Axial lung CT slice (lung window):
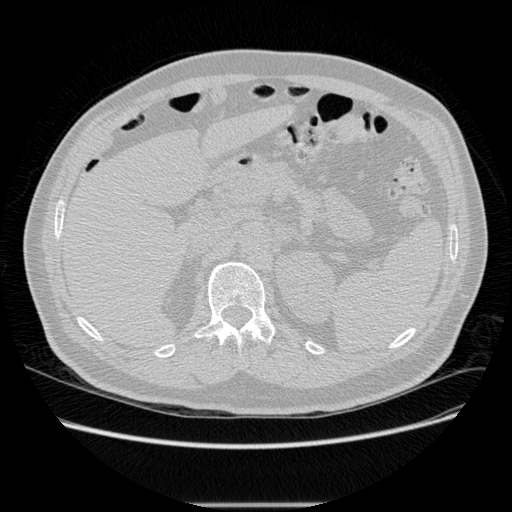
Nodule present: no